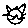
Label: cat